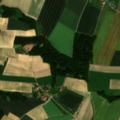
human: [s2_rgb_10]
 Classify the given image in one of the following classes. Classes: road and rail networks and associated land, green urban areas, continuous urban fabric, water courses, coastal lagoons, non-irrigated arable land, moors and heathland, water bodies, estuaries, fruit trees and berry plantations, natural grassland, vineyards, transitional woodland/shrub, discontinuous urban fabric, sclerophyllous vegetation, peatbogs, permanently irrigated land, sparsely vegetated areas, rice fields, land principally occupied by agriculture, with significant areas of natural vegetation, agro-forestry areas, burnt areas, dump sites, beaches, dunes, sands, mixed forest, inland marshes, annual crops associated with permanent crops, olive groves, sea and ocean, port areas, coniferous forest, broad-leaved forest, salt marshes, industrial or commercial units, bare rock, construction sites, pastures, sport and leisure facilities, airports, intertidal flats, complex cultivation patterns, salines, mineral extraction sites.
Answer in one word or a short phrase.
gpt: discontinuous urban fabric, non-irrigated arable land, land principally occupied by agriculture, with significant areas of natural vegetation